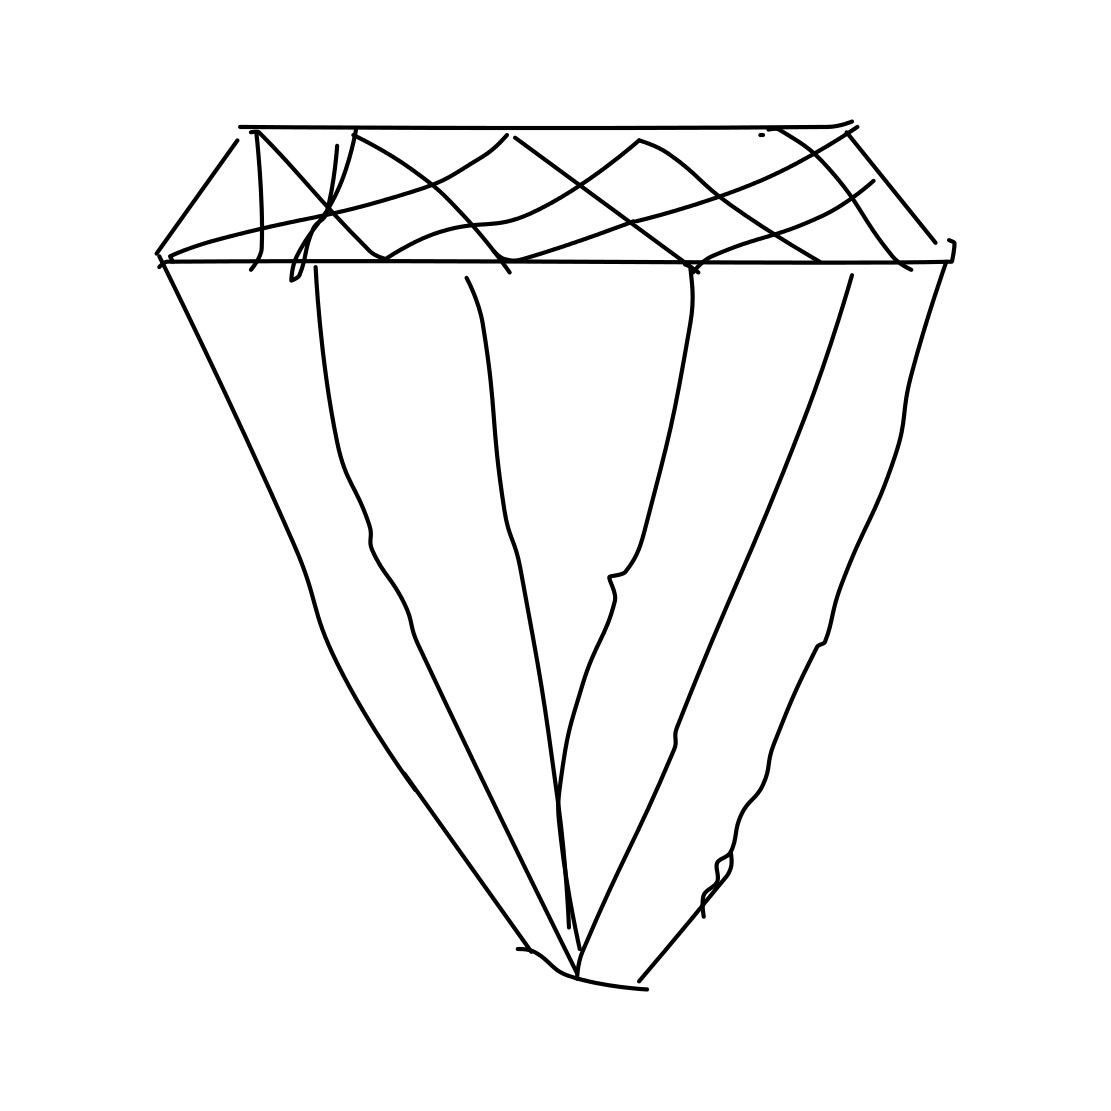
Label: diamond